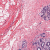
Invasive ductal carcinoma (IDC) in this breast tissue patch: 0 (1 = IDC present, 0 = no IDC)